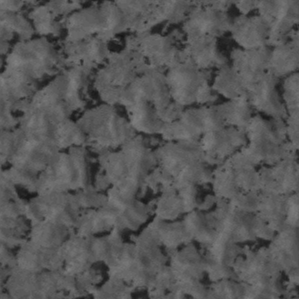
Label: frost